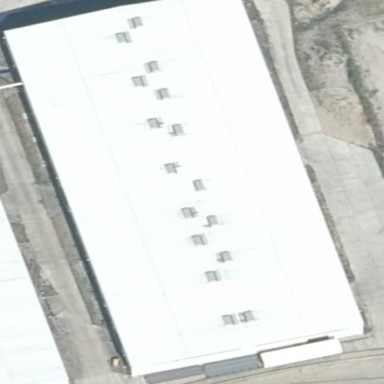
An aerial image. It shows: Industrial building.